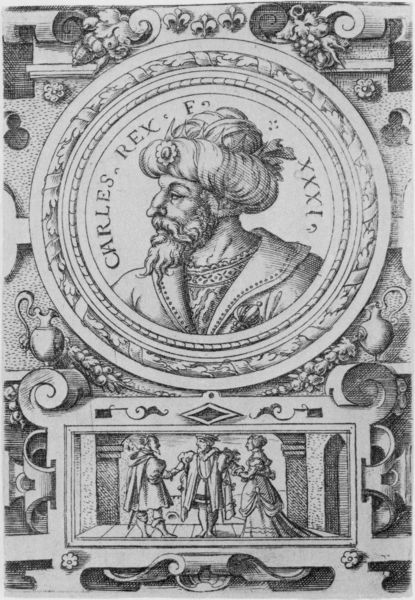
Titel: Bildnis von Karl III, König von Frankreich
Künstler: Jost Amman
Institution: (Seriendruck)
Schlagwörter: mann, weiß, menschen, frau, mund, nase, profil, raum, schwarz, szene, zeichnung, blüten, ornament, bart, architektur, kragen, bildnis, portrait, mantel, pflanzen, renaissance, kreis, rund, kanne, ranken, trauben, vase, kopfbedeckung, italien, grafik, graphik, saal, figuren, könig, inschrift, ornamente, vasen, antike, medaillon, rechteck, druck, schwarzweiss, radierung, stich, text, girlanden, krüge, voluten, medallion, renessance, karl, schnecken, kupferstich, turban, legende, heinrich, protrait, rollwerk, renaissacnce, nnn, heinrich v.